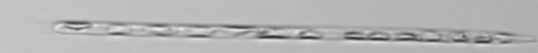
Label: Rhizosolenia